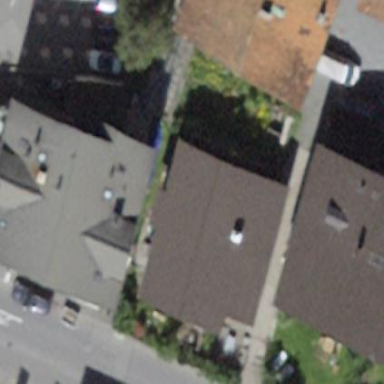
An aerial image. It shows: Detached building with gabled roof.